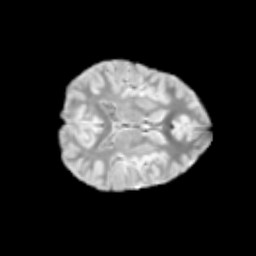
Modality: T2w
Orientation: axial
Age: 11
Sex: female
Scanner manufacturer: siemens
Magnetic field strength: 3 T
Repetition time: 3.8 s
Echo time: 0.07 s